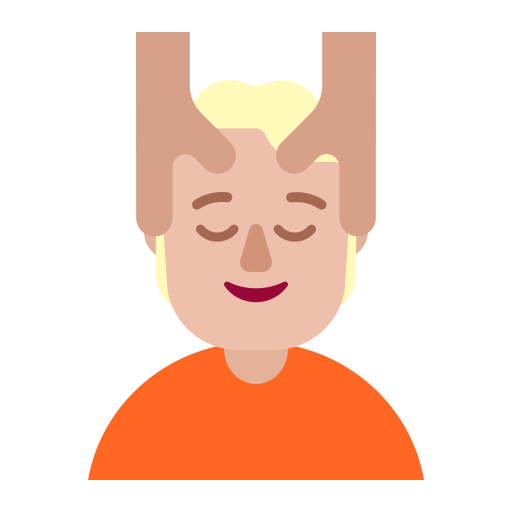
person getting massage flat  light